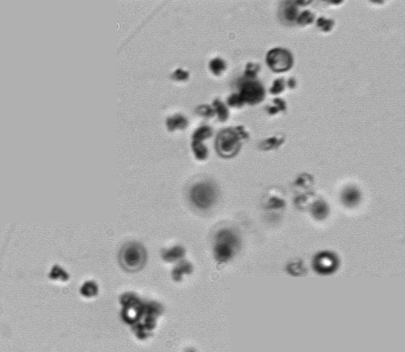
Label: Phaeocystis